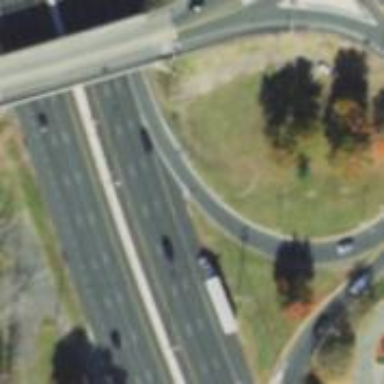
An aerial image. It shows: Expressway with asphalt surface classified as trunk highway.